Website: walmart
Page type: gifting
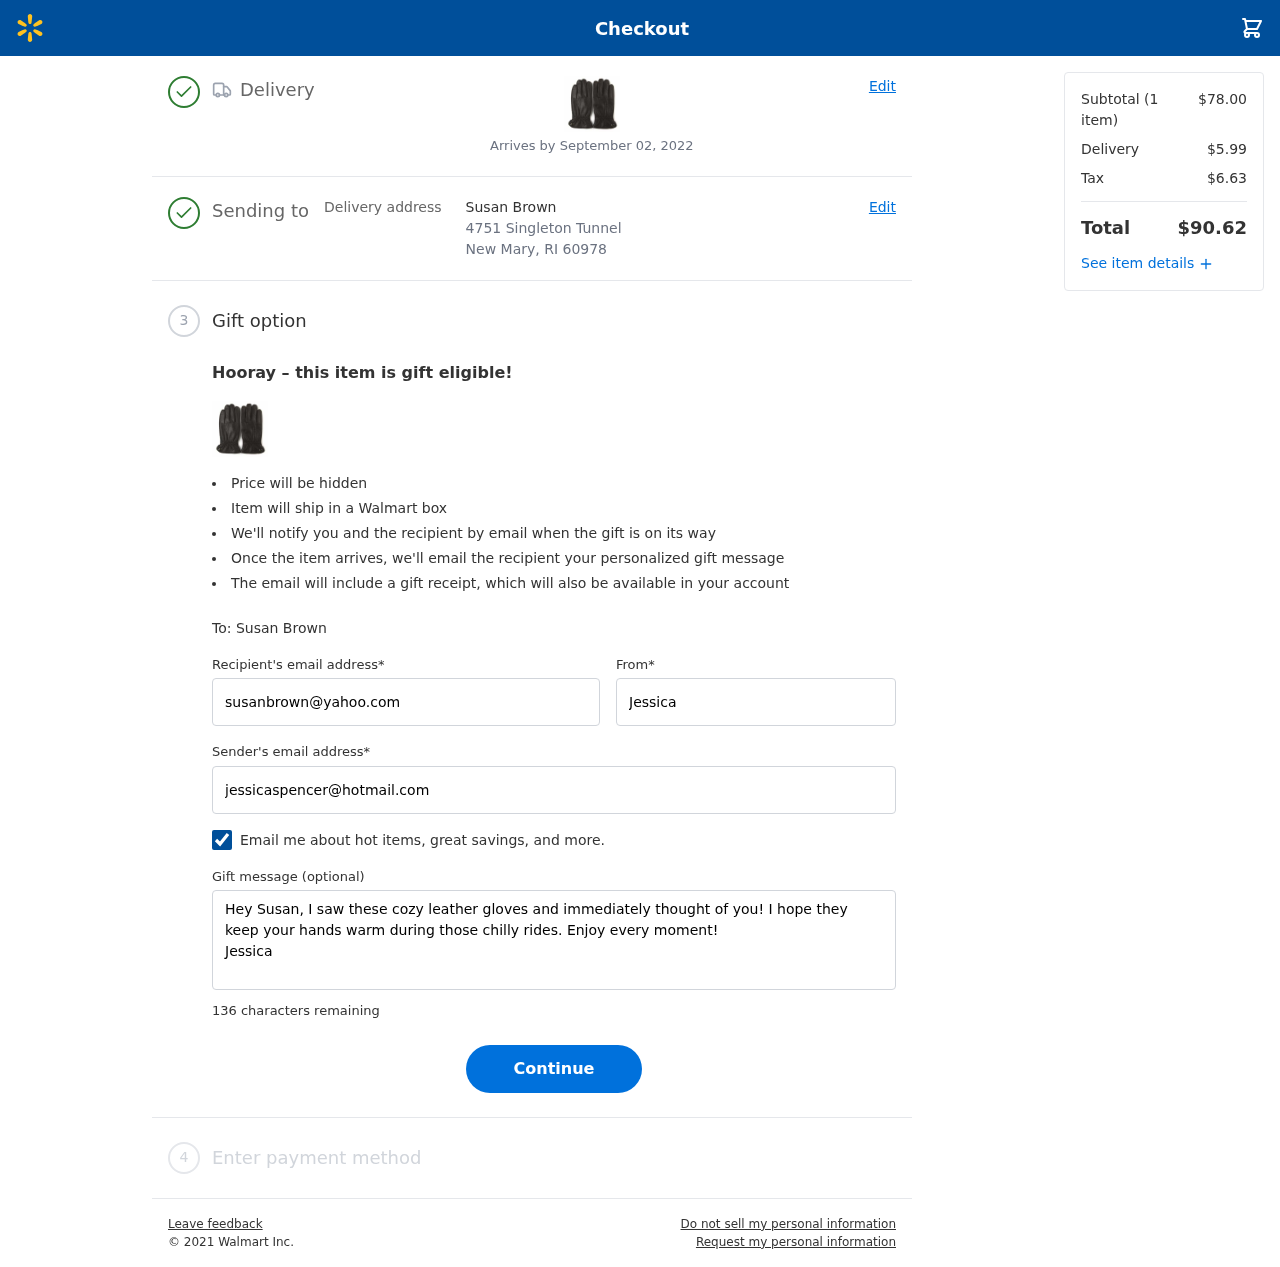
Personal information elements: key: PII_CITY_STATE_ZIP
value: New Mary, RI 60978
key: PII_EMAIL
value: jessicaspencer@hotmail.com
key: PII_FIRSTNAME
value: Jessica
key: PII_GIFT_EMAIL
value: susanbrown@yahoo.com
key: PII_GIFT_FULLNAME
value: Susan Brown
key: PII_GIFT_MESSAGE
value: Hey Susan, I saw these cozy leather gloves and immediately thought of you! I hope they keep your hands warm during those chilly rides. Enjoy every moment!
Jessica
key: PII_STREET
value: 4751 Singleton Tunnel
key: PII_GIFT_FIRSTNAME
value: Susan
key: PII_GIFT_LASTNAME
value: Brown
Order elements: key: ORDER_DELIVERY_DATE
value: Arrives by September 02, 2022
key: ORDER_NUM_ITEMS
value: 1
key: ORDER_SUBTOTAL
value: $78.00
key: ORDER_SHIPPING_COST
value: $5.99
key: ORDER_TAX
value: $6.63
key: ORDER_TOTAL
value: $90.62